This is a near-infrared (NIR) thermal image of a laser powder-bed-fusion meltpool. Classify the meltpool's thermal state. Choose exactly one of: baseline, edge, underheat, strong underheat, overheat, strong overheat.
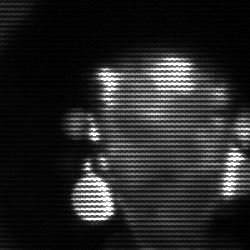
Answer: baseline